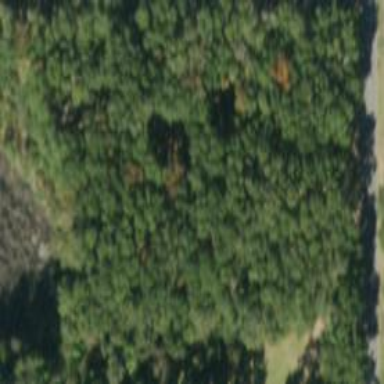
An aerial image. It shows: Mixed woodland area with various types of leaves.